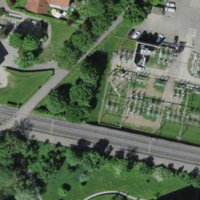
EUNIS habitat code: 53
Species observed at this site:
Juglans regia